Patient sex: M
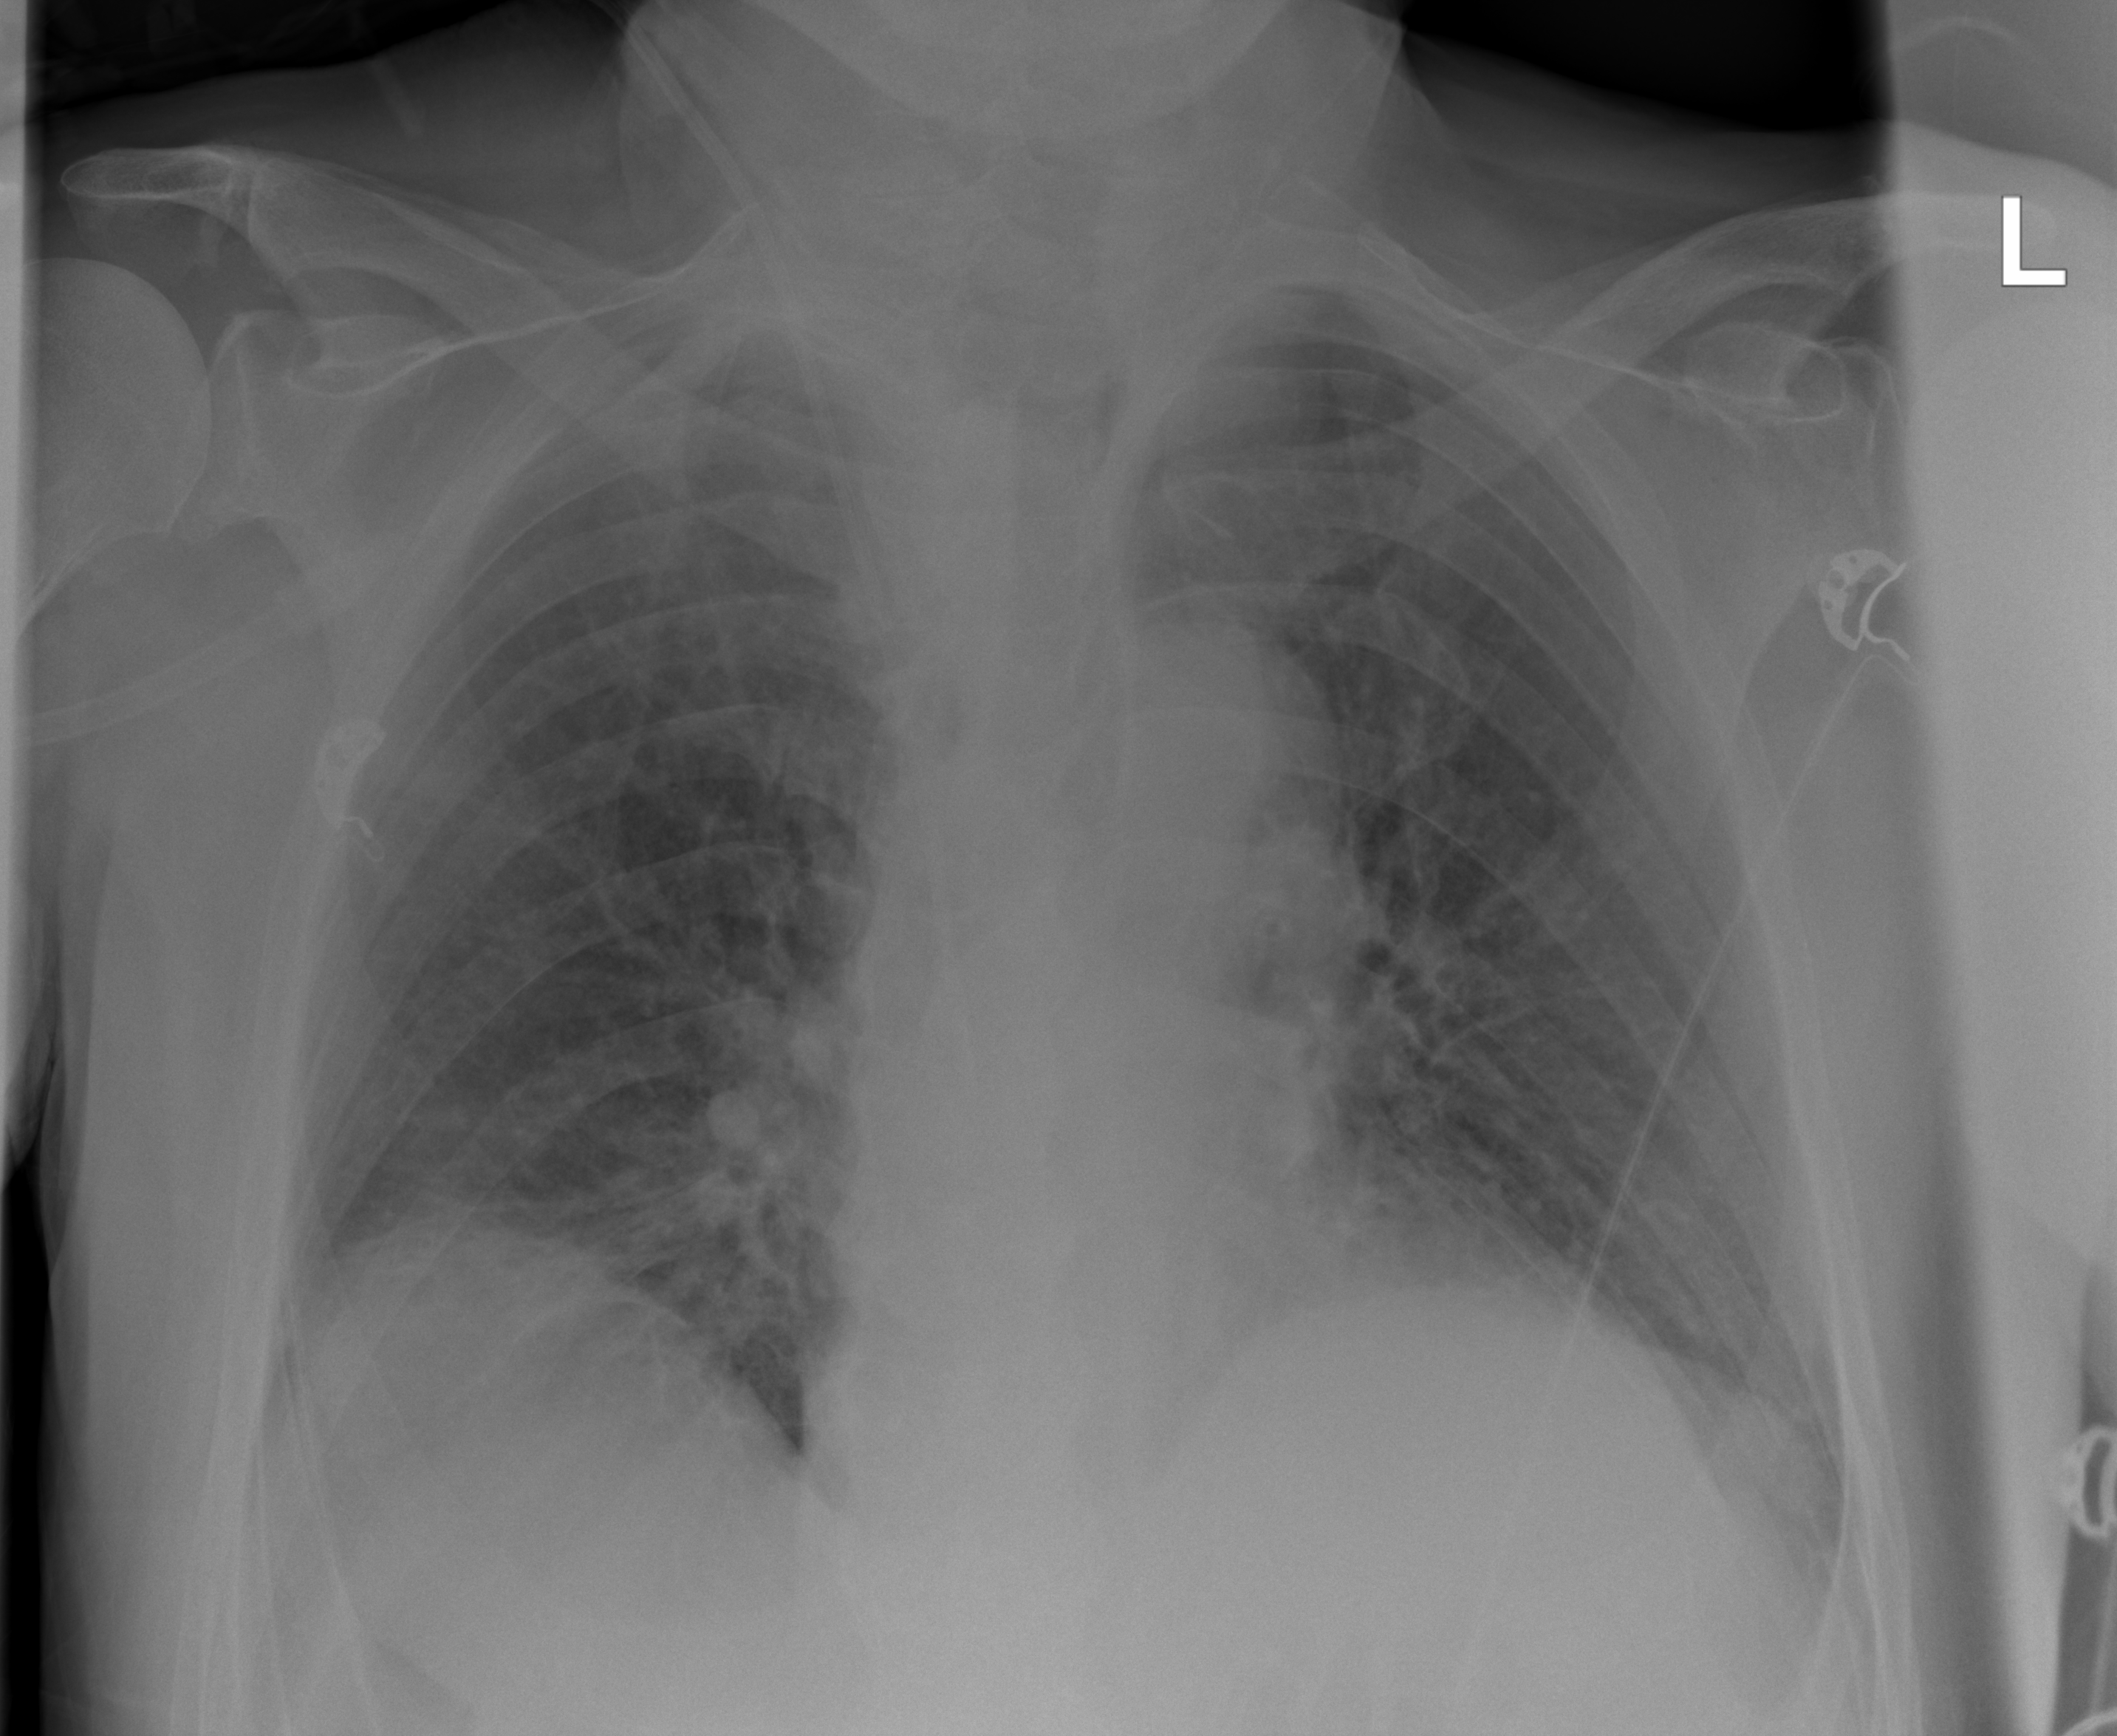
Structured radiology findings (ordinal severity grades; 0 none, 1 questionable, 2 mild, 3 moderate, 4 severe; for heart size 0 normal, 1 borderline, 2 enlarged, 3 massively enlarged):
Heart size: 2
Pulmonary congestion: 2
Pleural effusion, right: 0
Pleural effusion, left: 0
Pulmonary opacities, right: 0
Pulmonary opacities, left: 0
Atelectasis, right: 2
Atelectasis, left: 0